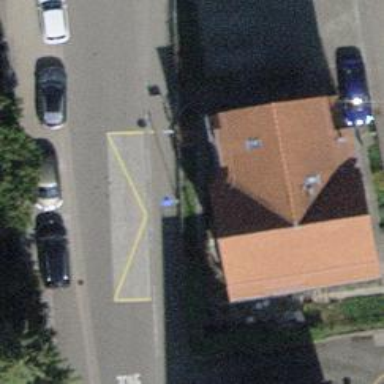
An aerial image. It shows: Bus stop with platform for public transport.